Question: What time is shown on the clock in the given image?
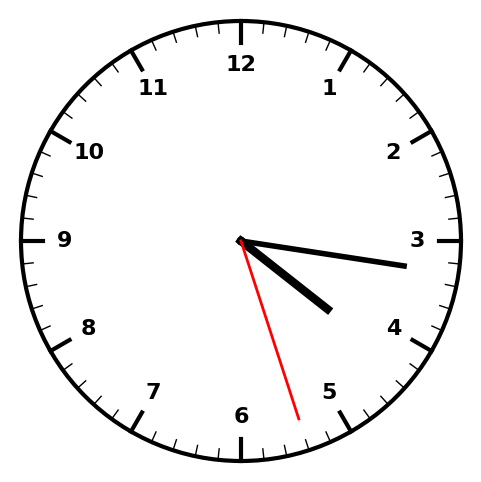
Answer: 04:16:27